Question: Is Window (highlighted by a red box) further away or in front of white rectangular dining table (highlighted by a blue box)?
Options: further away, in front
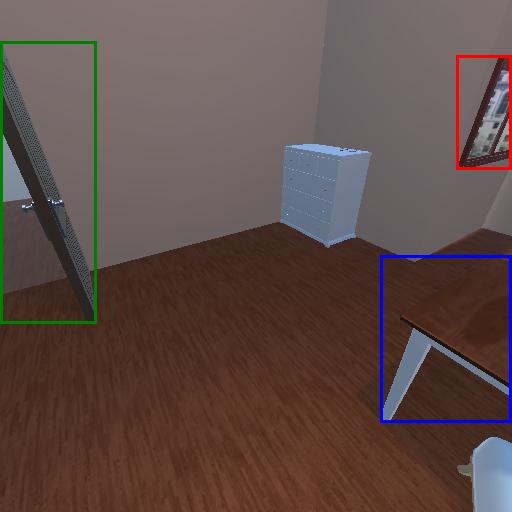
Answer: further away